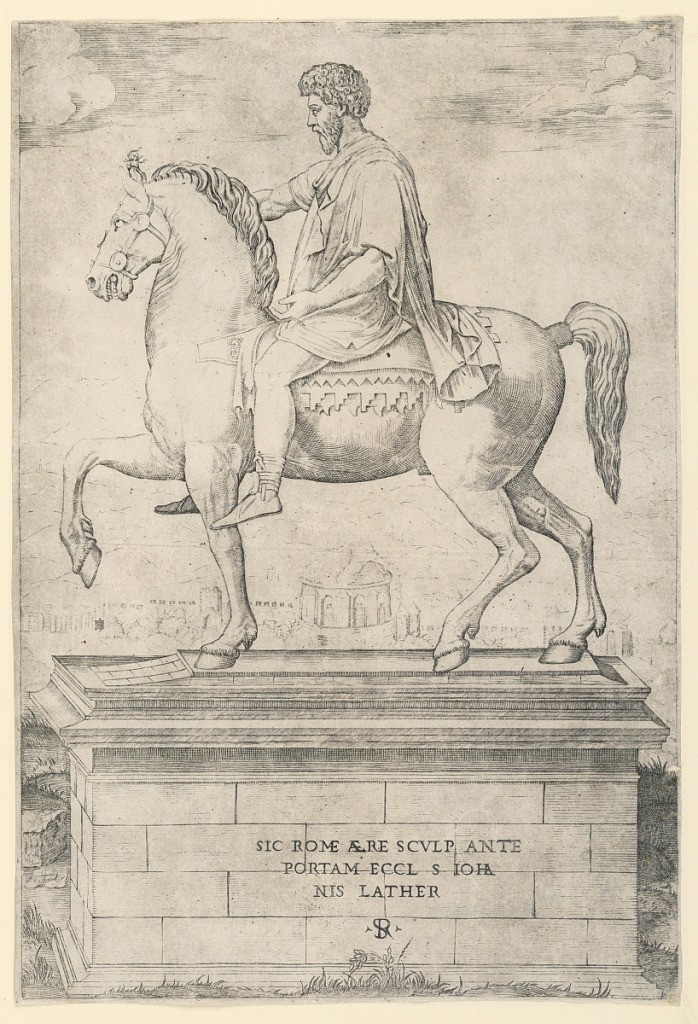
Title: Equestrian Statue of Marcus Aurelius
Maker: Marco Dente, Italian, 1486 - 1527
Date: ca. 1525
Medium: Engraving on paper
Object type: Print
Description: Equestrian statue of Marcus Aurelius in side view on a pedestal. The figures face left. In background, wall of Rome, ruins of the mausoleum of Augustus.